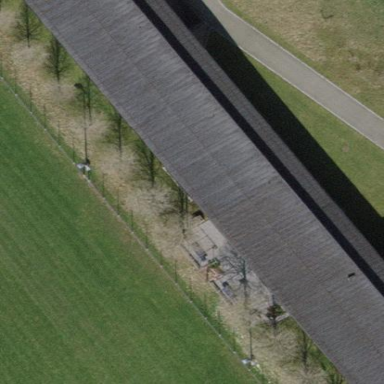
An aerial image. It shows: School building.